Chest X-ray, PA view. Patient: 48 years old, sex F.
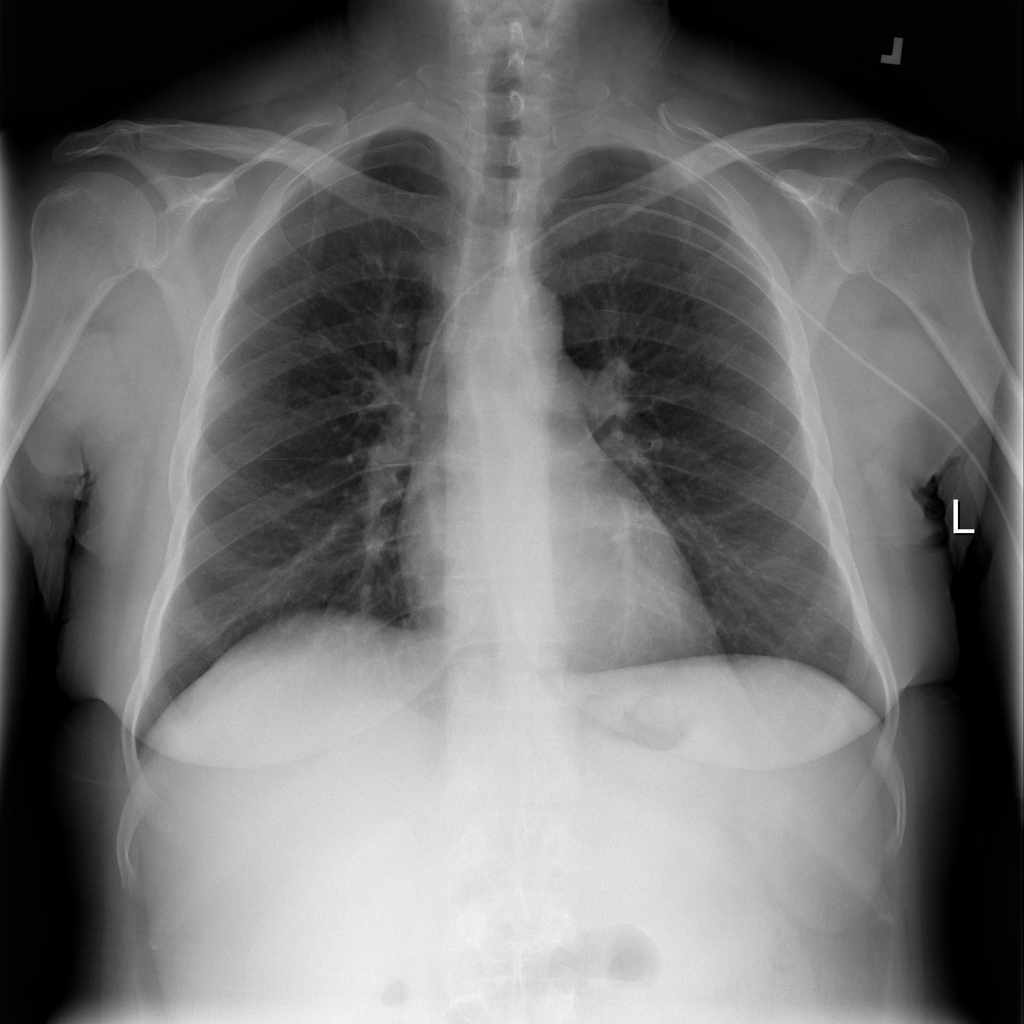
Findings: Infiltration